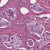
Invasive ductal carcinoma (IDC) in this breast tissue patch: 1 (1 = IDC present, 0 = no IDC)